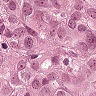
Metastatic tissue present: yes